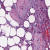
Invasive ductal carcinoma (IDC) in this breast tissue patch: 0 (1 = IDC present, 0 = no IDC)